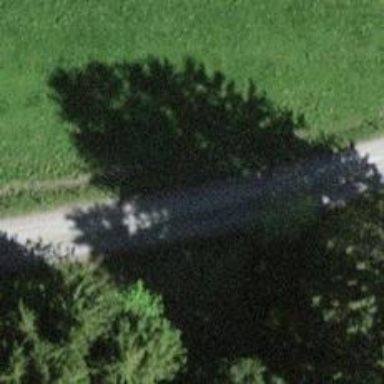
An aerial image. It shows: High-quality track used for forestry vehicles.